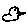
Label: bird